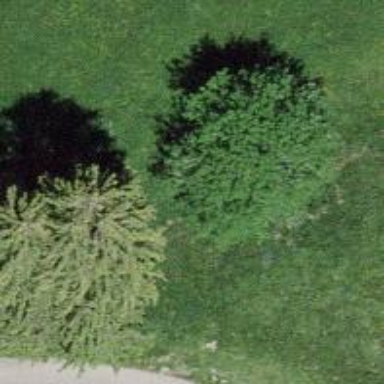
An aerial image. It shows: Beautiful tree in nature.